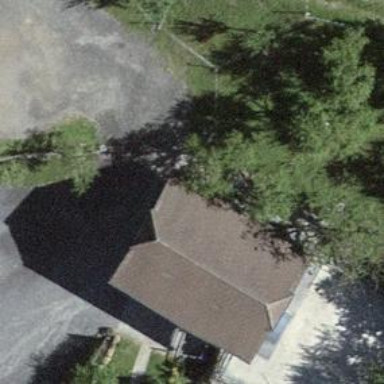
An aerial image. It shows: Rural barn.